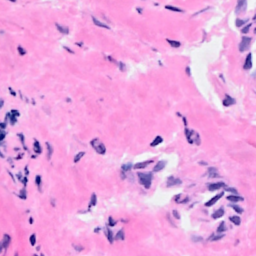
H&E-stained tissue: Breast